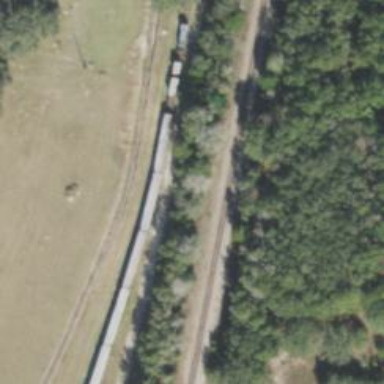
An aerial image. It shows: Historic railway car.